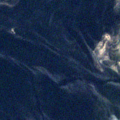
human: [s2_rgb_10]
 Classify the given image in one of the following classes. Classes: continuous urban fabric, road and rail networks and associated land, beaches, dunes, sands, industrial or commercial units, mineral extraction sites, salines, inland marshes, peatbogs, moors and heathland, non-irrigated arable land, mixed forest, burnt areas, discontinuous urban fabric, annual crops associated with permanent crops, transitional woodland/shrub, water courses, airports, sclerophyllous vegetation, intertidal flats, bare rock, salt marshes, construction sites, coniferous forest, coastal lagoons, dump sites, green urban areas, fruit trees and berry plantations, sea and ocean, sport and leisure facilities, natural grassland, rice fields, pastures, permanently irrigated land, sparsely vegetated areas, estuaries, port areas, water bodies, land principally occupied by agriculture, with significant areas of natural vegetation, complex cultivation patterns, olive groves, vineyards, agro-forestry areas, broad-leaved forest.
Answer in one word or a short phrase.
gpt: water bodies